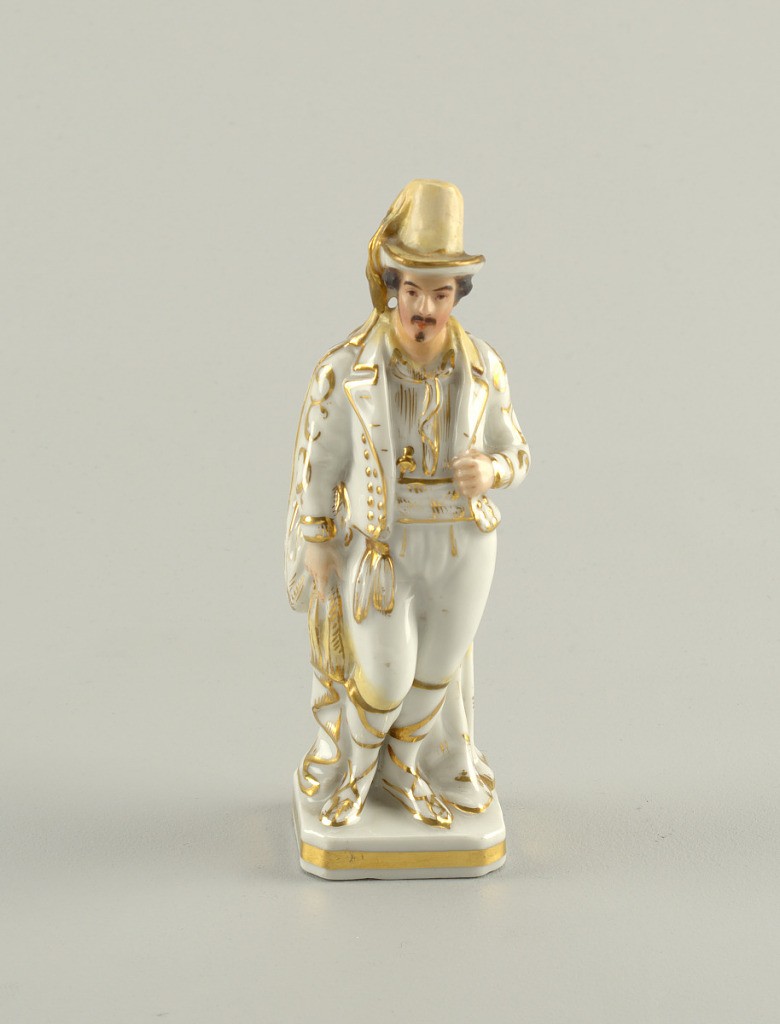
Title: Figures
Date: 19th century
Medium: Glazed and gilt porcelain
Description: A man dressed in white with gold accents. He wears a tall hat with a long gold feather.